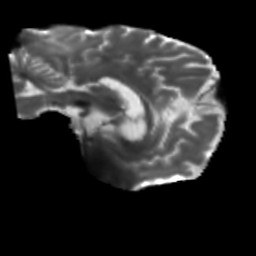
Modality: T2w
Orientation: sagittal
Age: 42
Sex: male
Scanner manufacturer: siemens
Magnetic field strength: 3 T
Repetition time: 5.25 s
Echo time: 0.08 s